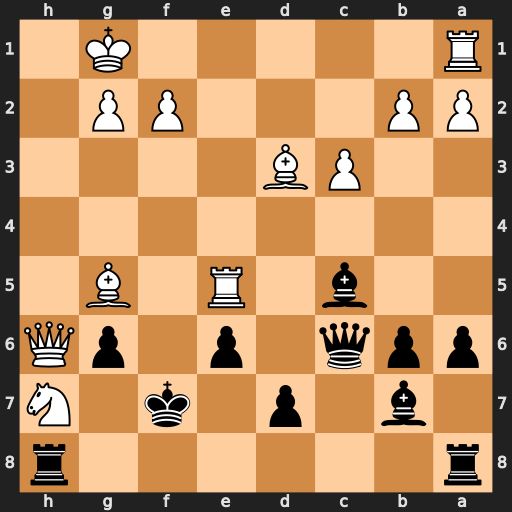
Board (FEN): r6r/1b1p1k1N/ppq1p1pQ/2b1R1B1/8/2PB4/PP3PP1/R5K1
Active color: b
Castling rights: -
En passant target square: -
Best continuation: Qxg2#